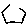
Label: hexagon